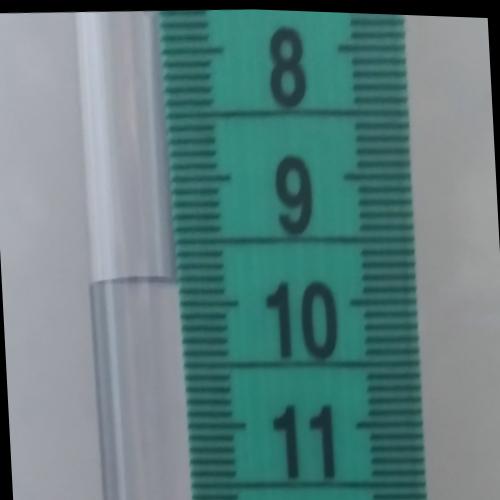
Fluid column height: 9.8 cm